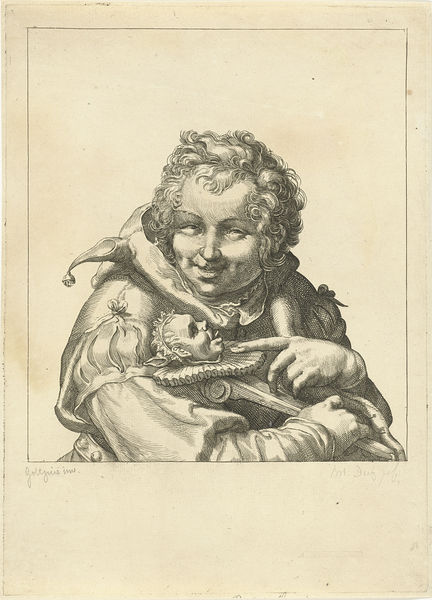
Titel: Nar met narrenstok
Künstler: Barentie Willem Dietz
Standort: Amsterdam
Institution: Rijksmuseum
Schlagwörter: hand, umhang, finger, schwarz, zeichnung, gesicht, kragen, halskrause, auge, kostüm, kind, locken, lächeln, lachen, narr, stich, puppe, zunge, gaukler, spaß, hohn